Interaction volume radius: 5 \u00c5
Interaction volume height: 10 \u00c5
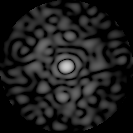
Disorder parameter: 0.8518